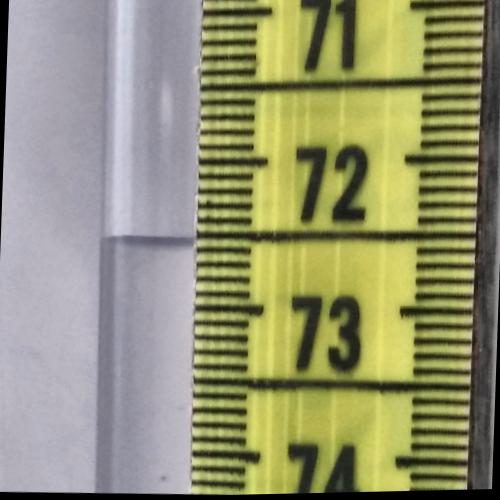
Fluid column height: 72.5 cm